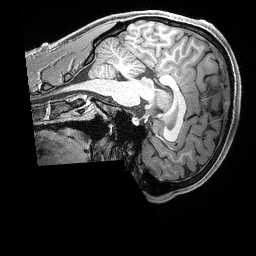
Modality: T1w
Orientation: sagittal
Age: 21
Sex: male
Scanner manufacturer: siemens
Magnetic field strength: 3 T
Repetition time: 2.3 s
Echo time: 0.00298 s